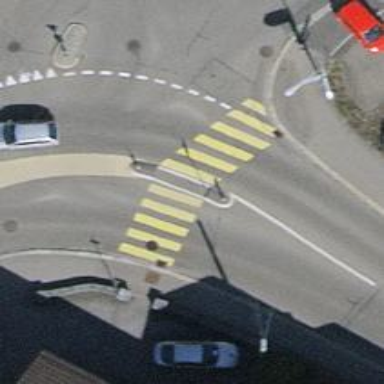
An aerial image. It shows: Zebra crossing with crossing island.